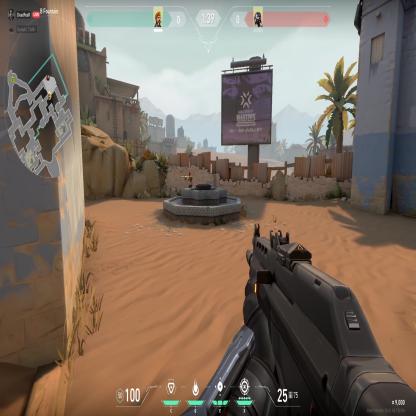
Label: enemy